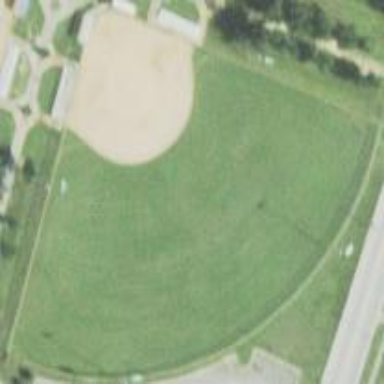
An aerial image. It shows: Grass baseball pitch for leisure and sport.